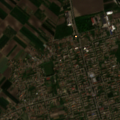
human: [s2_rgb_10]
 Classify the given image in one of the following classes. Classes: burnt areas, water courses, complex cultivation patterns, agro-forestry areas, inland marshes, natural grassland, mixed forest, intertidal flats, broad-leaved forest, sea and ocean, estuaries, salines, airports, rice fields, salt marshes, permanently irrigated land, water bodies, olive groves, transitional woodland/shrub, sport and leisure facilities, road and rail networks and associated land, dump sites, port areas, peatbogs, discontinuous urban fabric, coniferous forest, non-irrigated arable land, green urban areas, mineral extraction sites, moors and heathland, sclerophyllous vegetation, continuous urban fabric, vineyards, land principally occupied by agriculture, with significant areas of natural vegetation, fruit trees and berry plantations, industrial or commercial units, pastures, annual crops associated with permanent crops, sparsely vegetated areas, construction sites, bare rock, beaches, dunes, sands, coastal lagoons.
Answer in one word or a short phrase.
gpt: discontinuous urban fabric, non-irrigated arable land, complex cultivation patterns